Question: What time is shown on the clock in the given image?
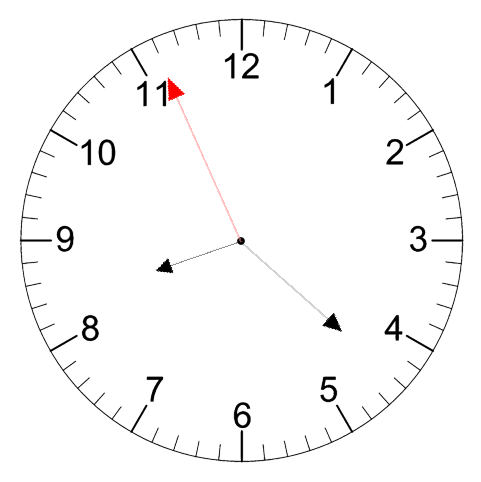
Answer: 08:21:56